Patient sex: F
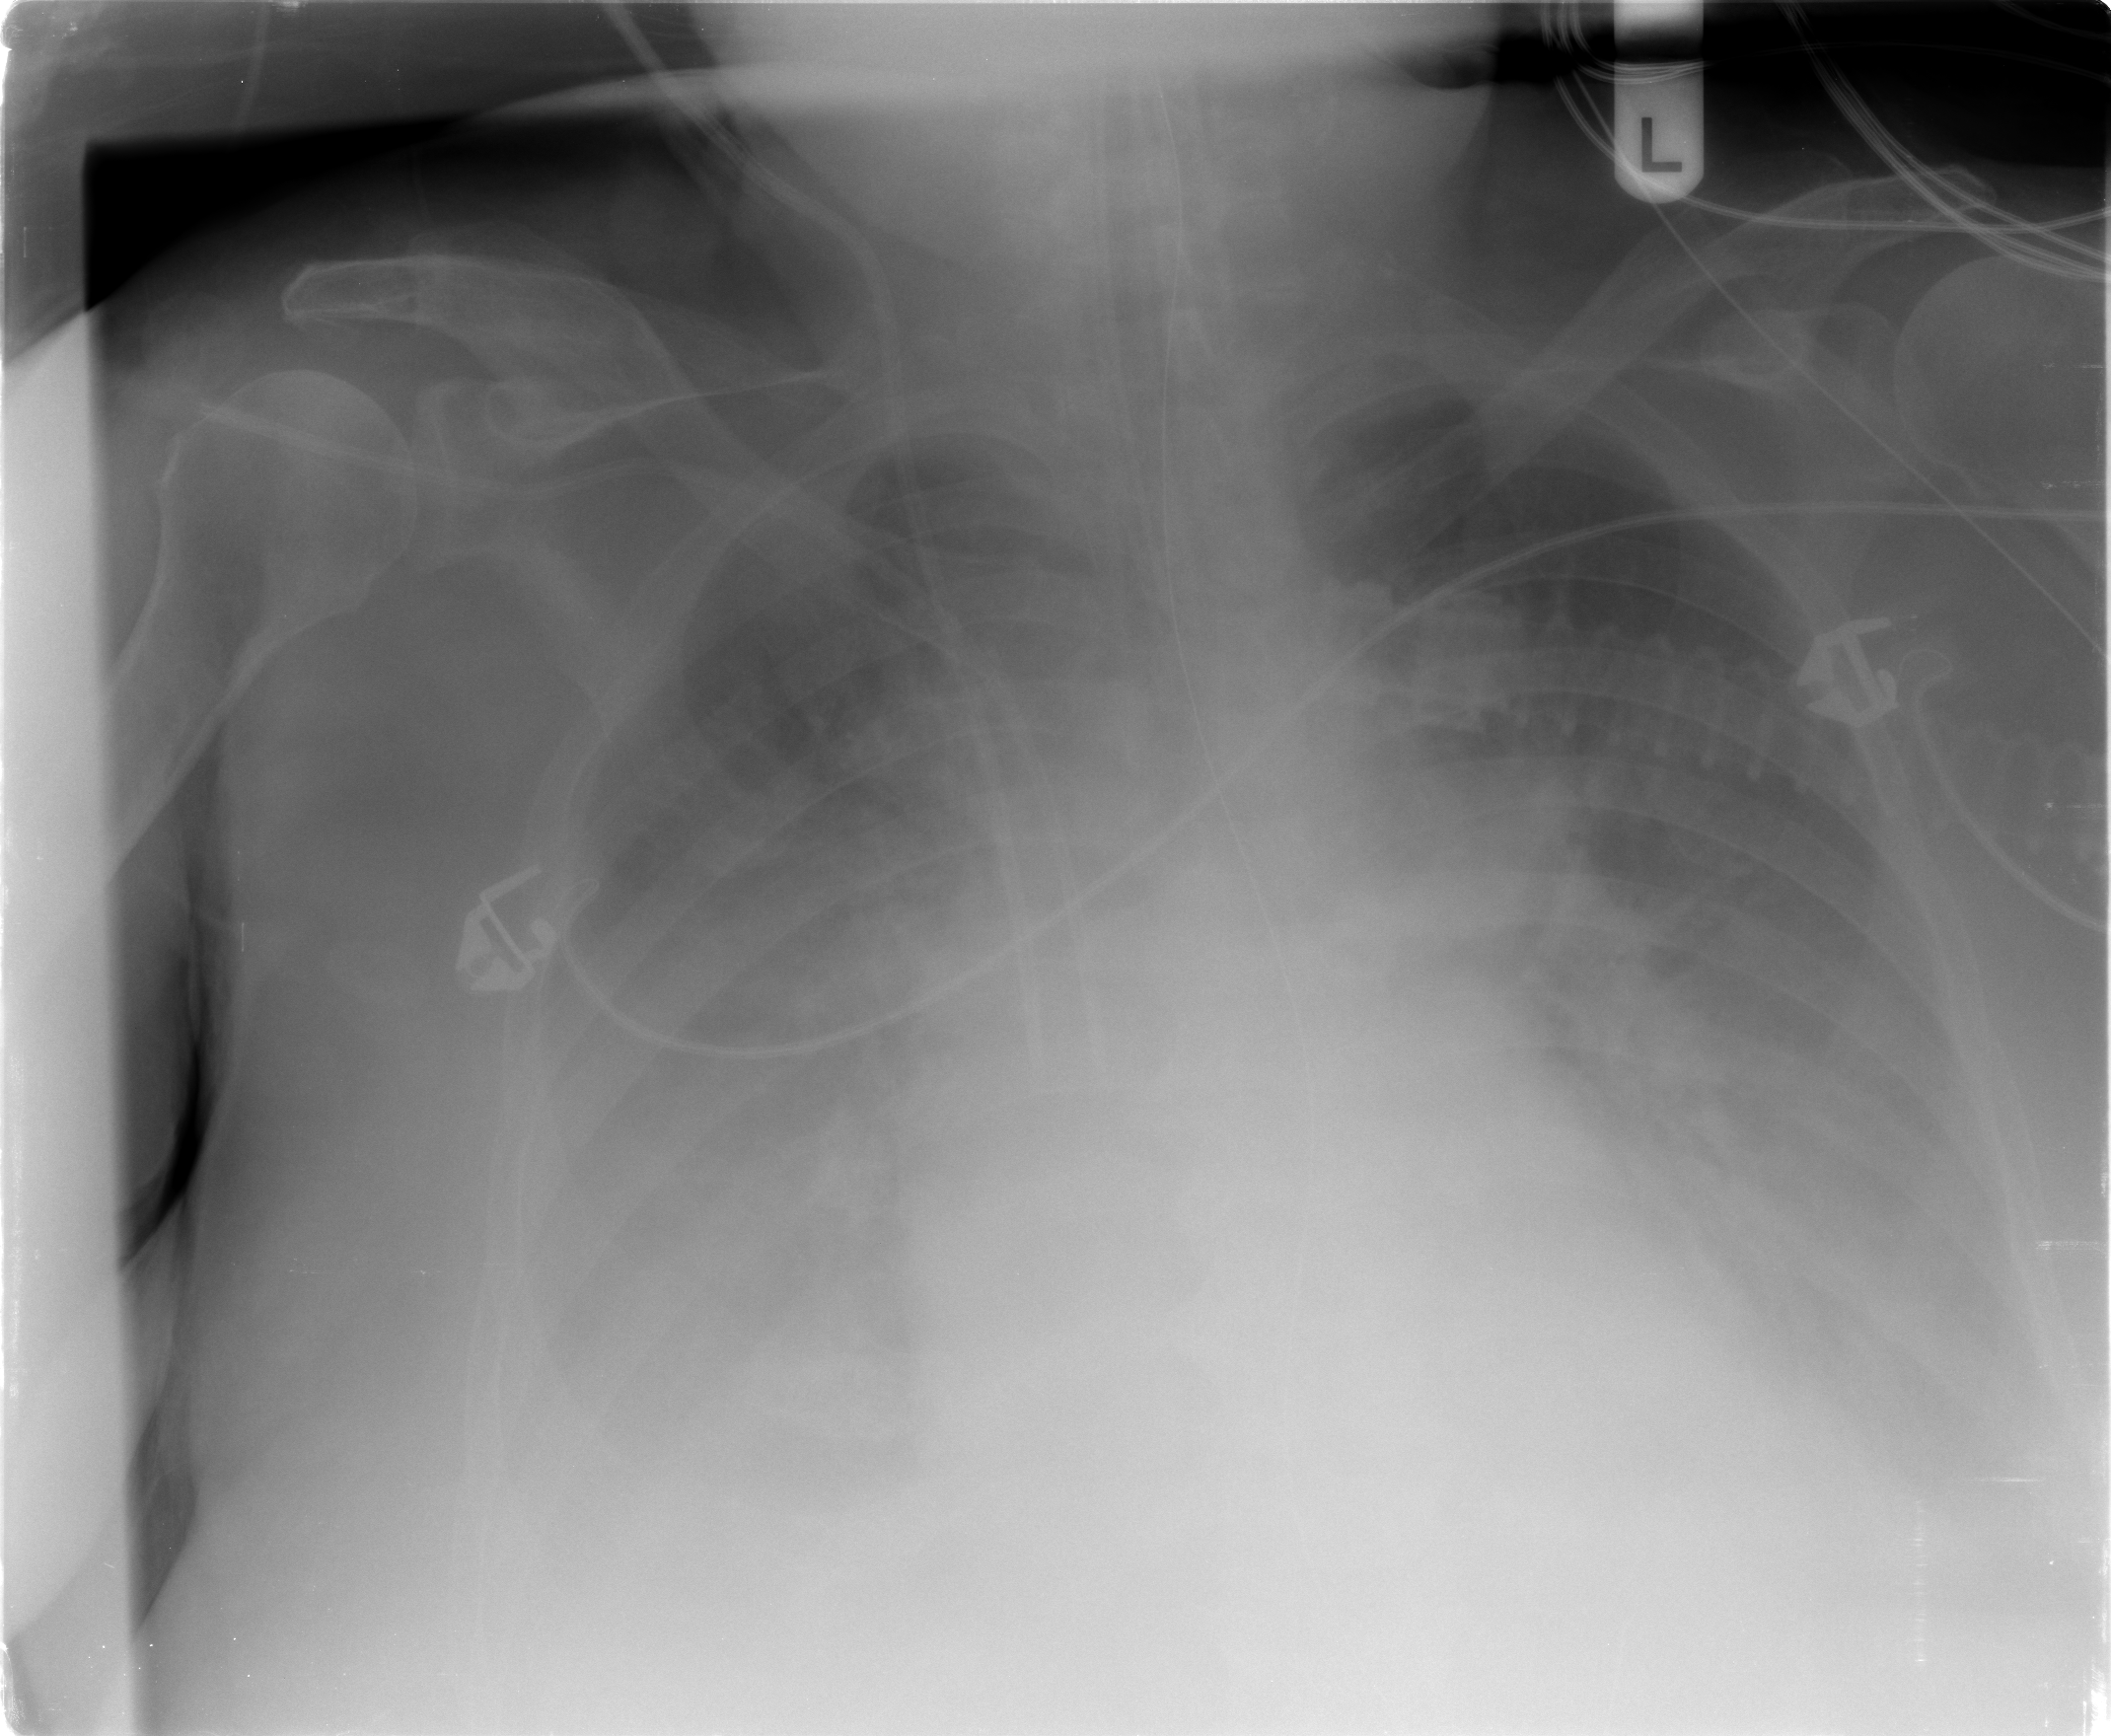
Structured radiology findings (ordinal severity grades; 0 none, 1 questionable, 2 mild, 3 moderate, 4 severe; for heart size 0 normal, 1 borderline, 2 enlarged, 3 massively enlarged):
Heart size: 0
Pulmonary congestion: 2
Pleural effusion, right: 3
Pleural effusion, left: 3
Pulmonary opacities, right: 1
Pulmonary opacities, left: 1
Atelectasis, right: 2
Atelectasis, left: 2